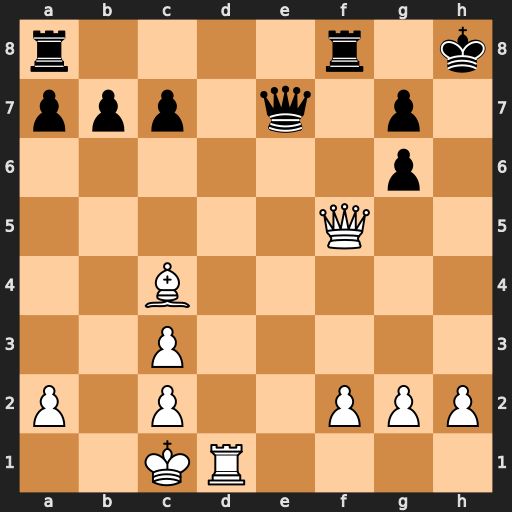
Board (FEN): r4r1k/ppp1q1p1/6p1/5Q2/2B5/2P5/P1P2PPP/2KR4
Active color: w
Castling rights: -
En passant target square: -
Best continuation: Qh3+ Qh4 Qxh4#